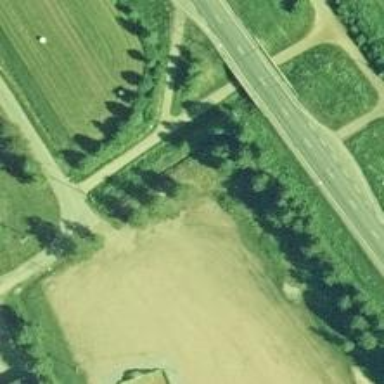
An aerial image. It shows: Cycleway.